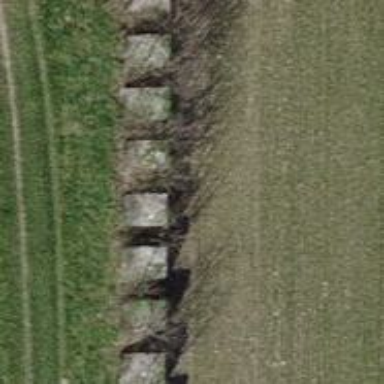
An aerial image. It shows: Block barrier.